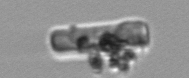
Label: Guinardia_delicatula